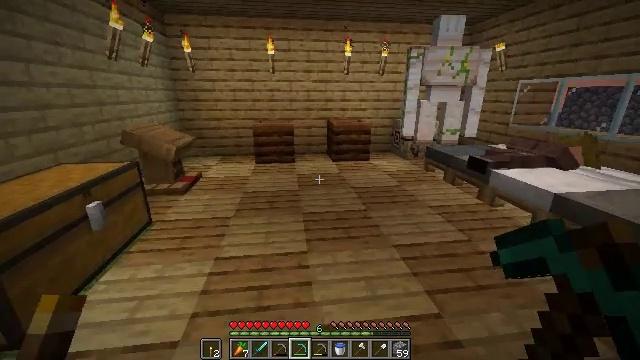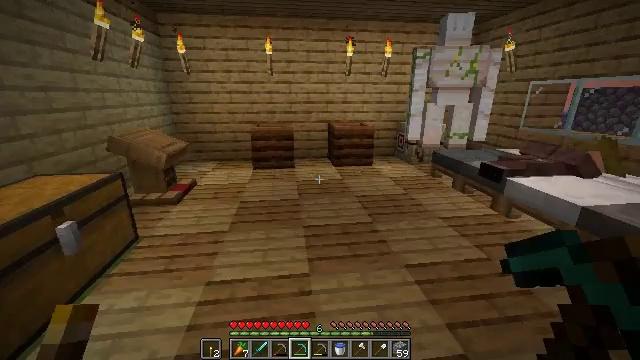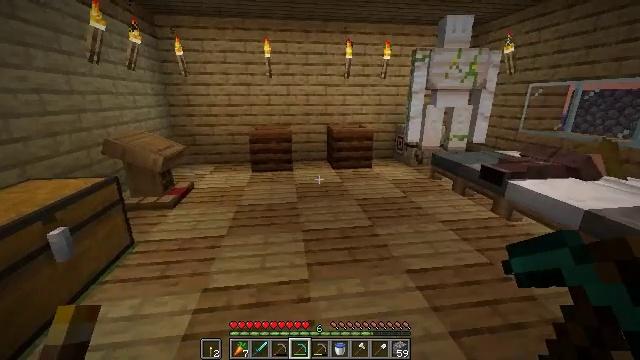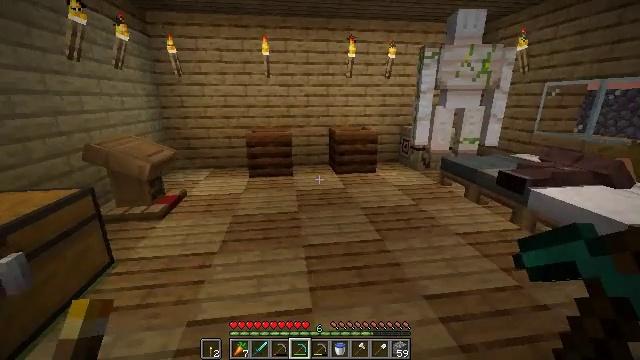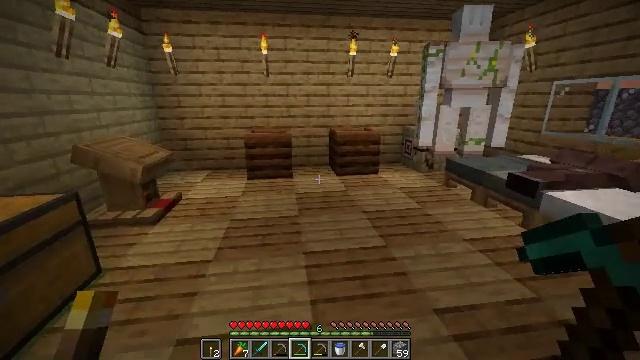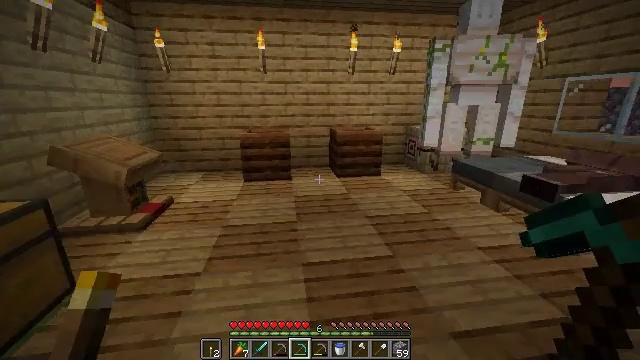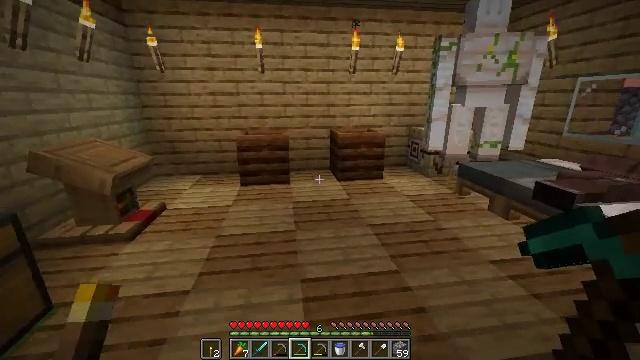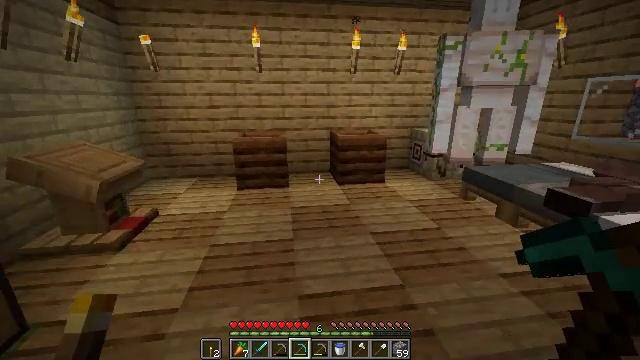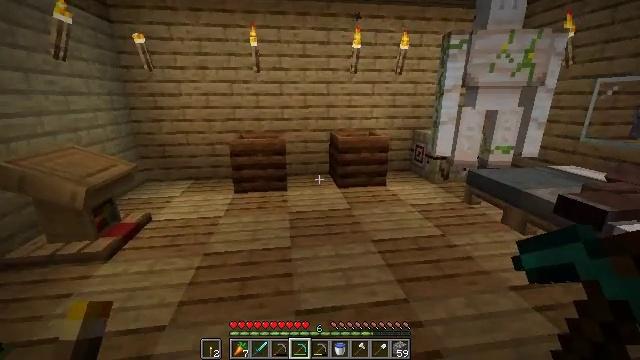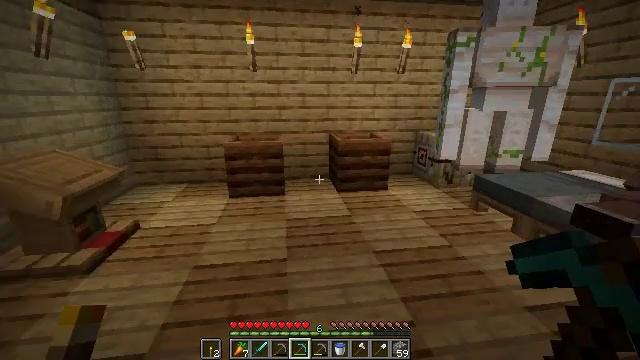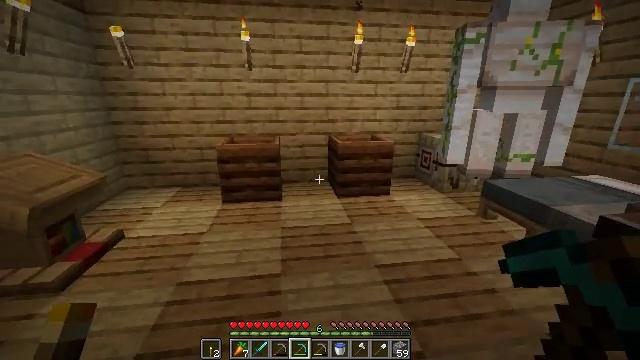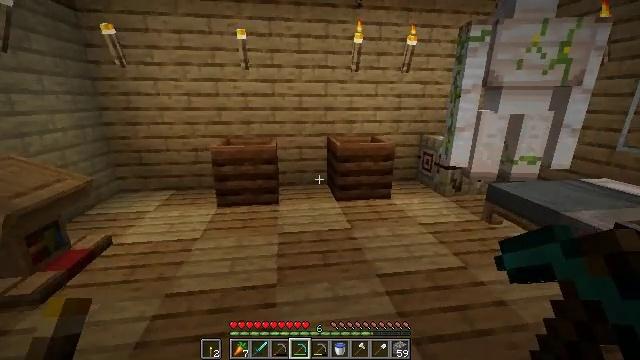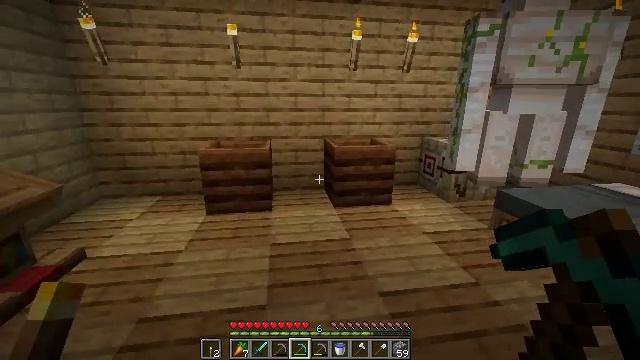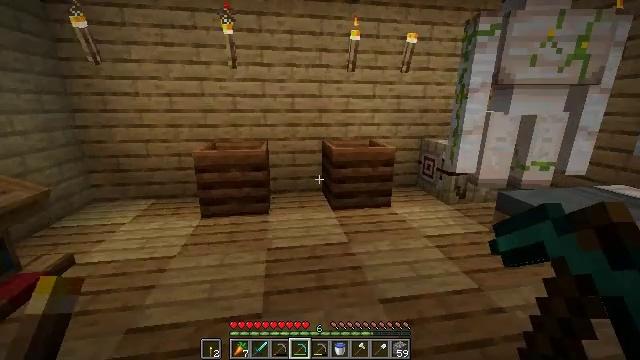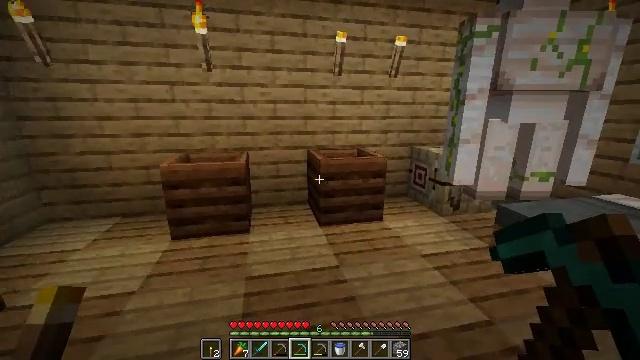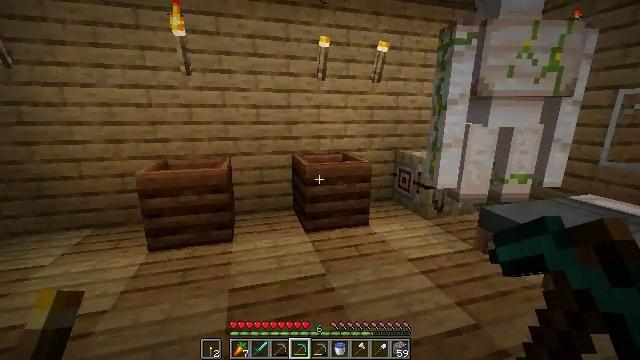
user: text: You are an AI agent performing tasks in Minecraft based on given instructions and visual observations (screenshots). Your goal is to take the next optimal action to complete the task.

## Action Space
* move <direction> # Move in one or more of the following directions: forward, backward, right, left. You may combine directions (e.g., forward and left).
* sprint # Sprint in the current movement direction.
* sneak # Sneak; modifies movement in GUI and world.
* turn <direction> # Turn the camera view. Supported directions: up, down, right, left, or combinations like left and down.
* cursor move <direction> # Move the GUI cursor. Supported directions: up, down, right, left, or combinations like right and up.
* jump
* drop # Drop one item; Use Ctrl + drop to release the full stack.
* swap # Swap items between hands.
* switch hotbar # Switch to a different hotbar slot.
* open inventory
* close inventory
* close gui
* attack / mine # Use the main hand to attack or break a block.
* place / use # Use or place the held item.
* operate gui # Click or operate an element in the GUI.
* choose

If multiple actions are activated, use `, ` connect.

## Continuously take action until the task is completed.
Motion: motion action
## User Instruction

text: Mine planks.
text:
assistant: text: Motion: move forward
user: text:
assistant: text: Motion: move forward
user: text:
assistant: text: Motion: move forward
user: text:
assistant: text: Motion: move forward
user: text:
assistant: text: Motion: move forward
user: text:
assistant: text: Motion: move forward
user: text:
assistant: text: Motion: move forward
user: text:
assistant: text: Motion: move forward
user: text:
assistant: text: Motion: move forward
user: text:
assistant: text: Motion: move forward
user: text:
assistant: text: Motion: move forward
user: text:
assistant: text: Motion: move forward
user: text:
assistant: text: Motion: move forward
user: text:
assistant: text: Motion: move forward, turn right and up
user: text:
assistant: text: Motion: move forward, turn right
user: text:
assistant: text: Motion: move forward, turn right
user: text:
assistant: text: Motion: move forward
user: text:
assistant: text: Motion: no_op
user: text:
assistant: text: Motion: no_op
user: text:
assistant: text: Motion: turn right and up
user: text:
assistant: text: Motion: turn right and up
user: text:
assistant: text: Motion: no_op
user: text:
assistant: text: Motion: no_op
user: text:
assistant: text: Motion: no_op
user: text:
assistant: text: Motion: no_op
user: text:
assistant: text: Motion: no_op
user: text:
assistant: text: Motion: no_op
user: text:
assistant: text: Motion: no_op
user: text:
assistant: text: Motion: no_op
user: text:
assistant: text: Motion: no_op